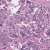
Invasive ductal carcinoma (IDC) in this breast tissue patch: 1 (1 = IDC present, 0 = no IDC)